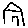
Label: house